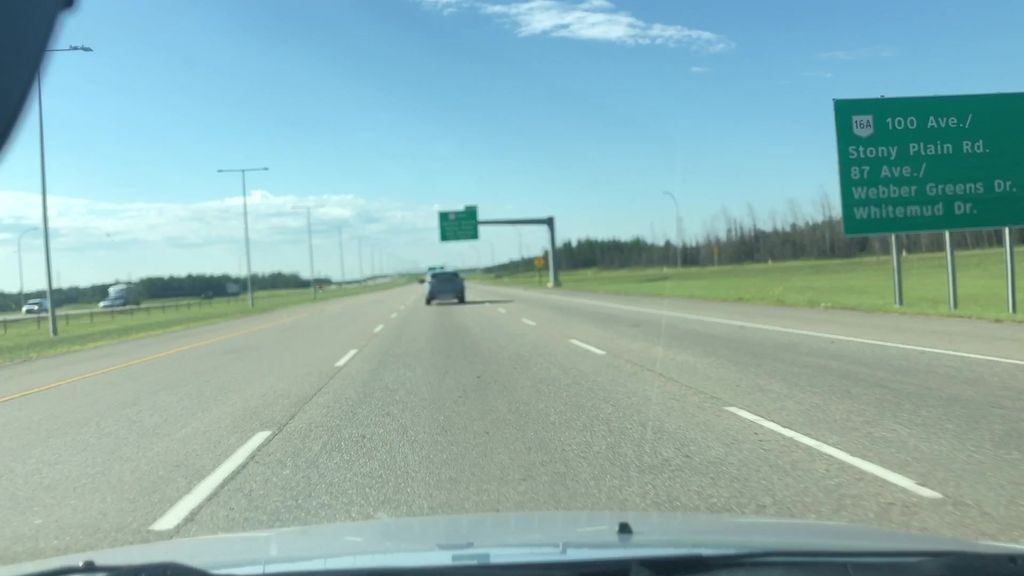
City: edmonton